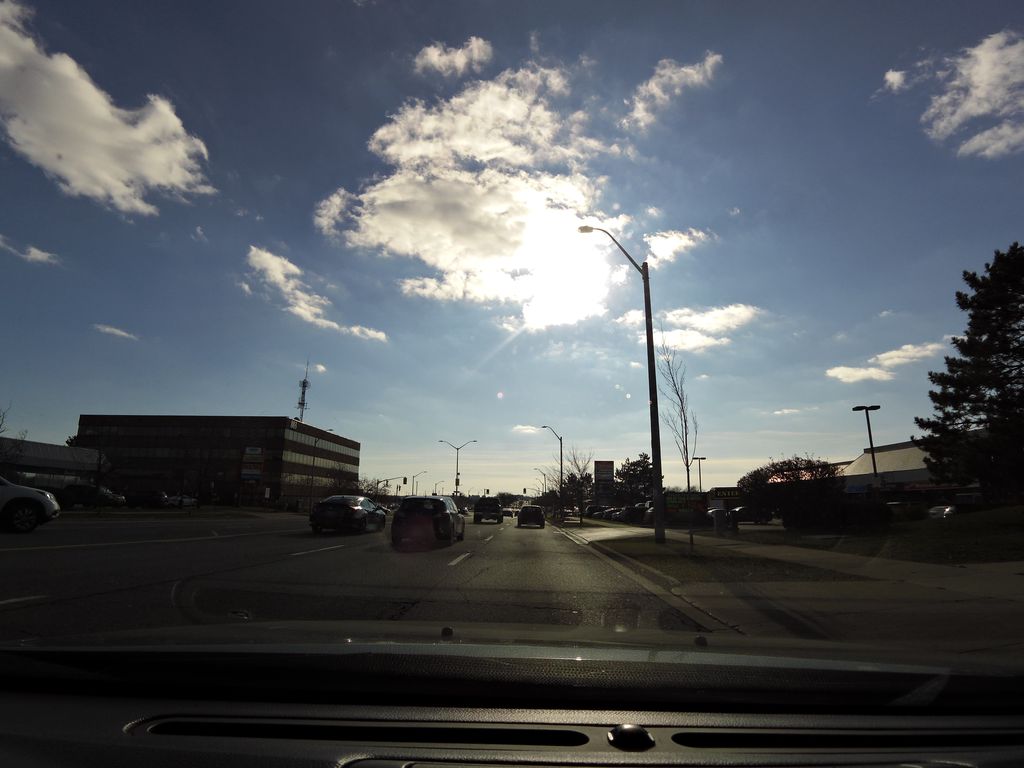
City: hamilton